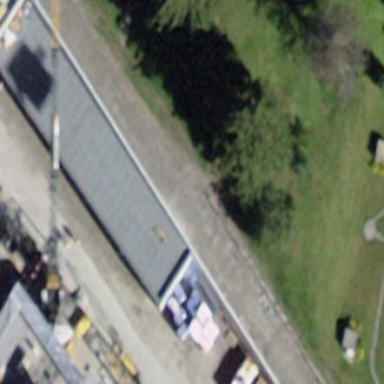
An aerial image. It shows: Carport building.